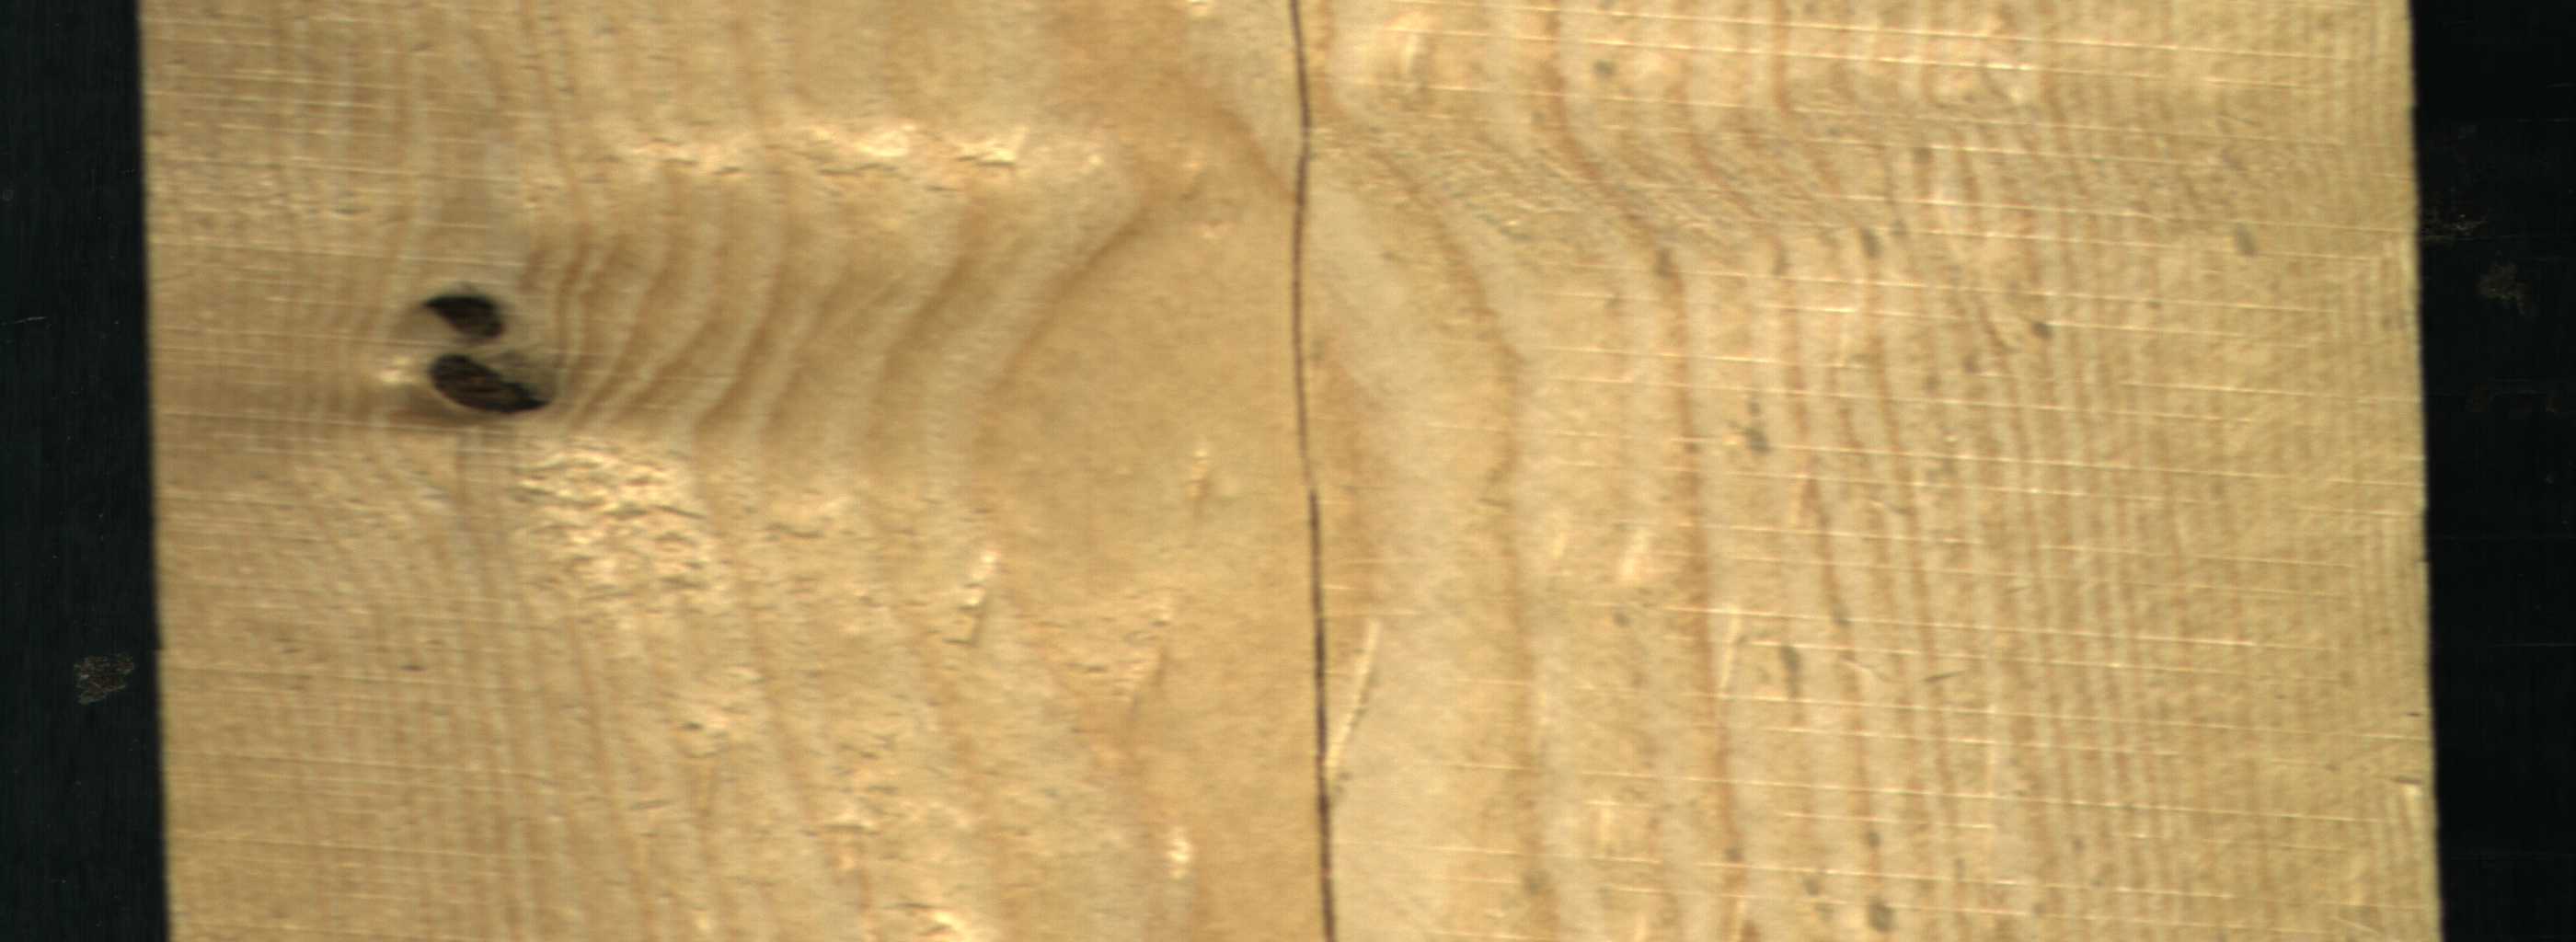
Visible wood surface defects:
Crack
Dead_Knot